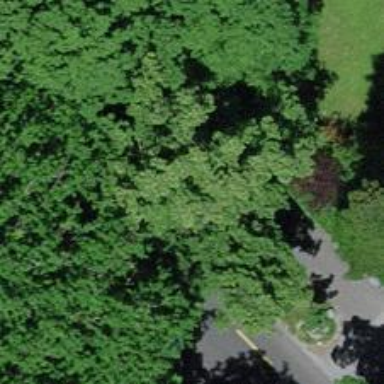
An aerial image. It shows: Avenue of trees.